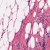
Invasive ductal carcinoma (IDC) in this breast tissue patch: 0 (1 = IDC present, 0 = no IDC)